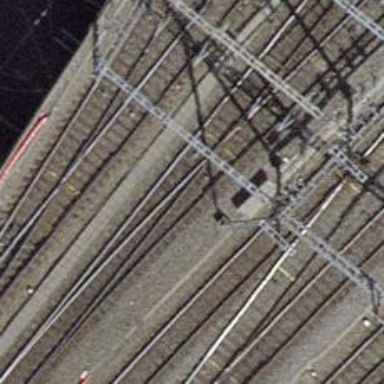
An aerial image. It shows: Railway track with contact line for electrification.